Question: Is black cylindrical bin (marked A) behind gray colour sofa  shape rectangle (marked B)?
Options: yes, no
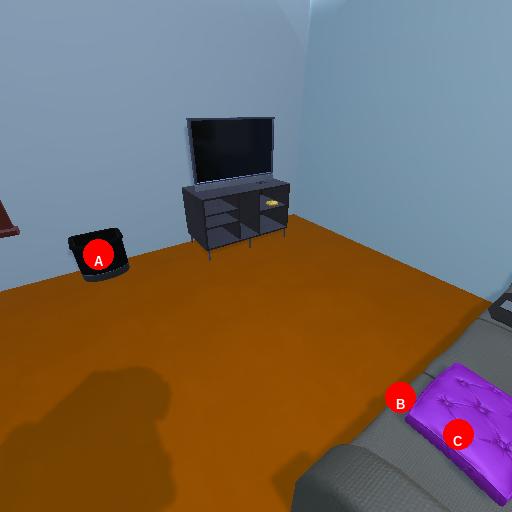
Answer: yes